Question: I want to load contacts from android device, I have used different methods but contacts load so slow,
- -
also I want to use fast scrolling technique like viber.

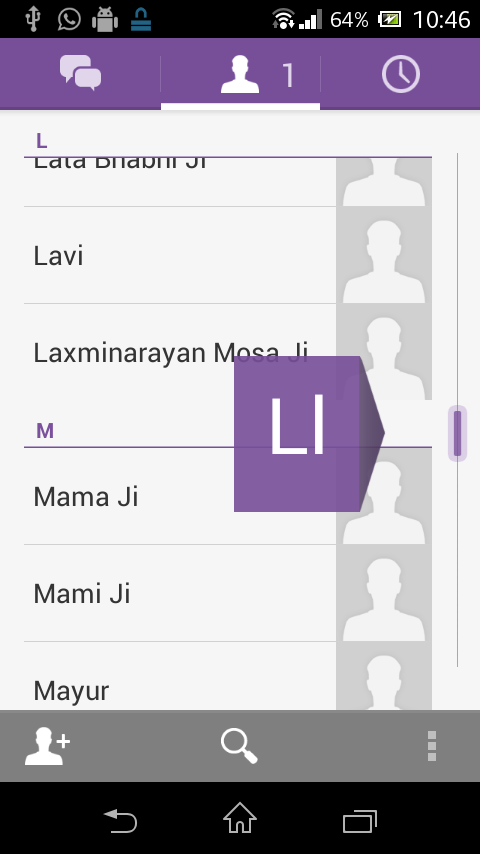
Answer: try with this dude :) best of luck
'''
public class ReadContacts extends AsyncTask<Void, Void, Void>{
private ListView contactsList;
private Context cntx;
private Constant constants;
static final String[] CONTACTS_SUMMARY_PROJECTION = new String[] {
Contacts._ID, // 0
Contacts.DISPLAY_NAME, // 1
Contacts.STARRED, // 2
Contacts.TIMES_CONTACTED, // 3
Contacts.CONTACT_PRESENCE, // 4
Contacts.PHOTO_ID, // 5
Contacts.LOOKUP_KEY, // 6
Contacts.HAS_PHONE_NUMBER, // 7
};
private long contactId;
private String display_name;
private String phoneNumber;
private ArrayList<ContactsWrapper>contactWrap = new ArrayList<ContactsWrapper>();
private HashMap<Long, ArrayList<ContactsWrapper>>map = new HashMap<Long, ArrayList<ContactsWrapper>>();
private ContactsAdapter adapter;
private DataController controller;
public ReadContacts(Context cntx, ListView contactList) {
// TODO Auto-generated constructor stub
this.cntx = cntx;
constants = new Constant();
this.contactsList = contactList;
controller = DataController.getInstance();
}
@Override
protected void onPreExecute() {
// TODO Auto-generated method stub
super.onPreExecute();
if(!(controller.contactWrapper.size()>0))
constants.displayProgressDialog(cntx, "Loading Contacts...", "Please Wait");
}
@Override
protected Void doInBackground(Void... params) {
// TODO Auto-generated method stub
if(!(controller.contactWrapper.size()>0))
{
try {
String select = "((" + Contacts.DISPLAY_NAME + " NOTNULL) AND ("
+ Contacts.HAS_PHONE_NUMBER + "=1) AND ("
+ Contacts.DISPLAY_NAME + " != '' ))";
Cursor c = cntx.getContentResolver().query(Contacts.CONTENT_URI, CONTACTS_SUMMARY_PROJECTION, select,
null, Contacts.DISPLAY_NAME + " COLLATE LOCALIZED ASC");
int colorcounter = 0;
String[] colorcounter_array = { "#91A46B", "#8BB6B5", "#CAA973", "#8DA6C8","#D19B8D"};
int color_string;
for(int i=0;i<c.getCount();i++)
{
// contactWrap.clear();
try {
contactId = 0;
String hasPhone = "";
display_name = "";
phoneNumber = "";
c.moveToPosition(i);
contactId = c.getLong(0);
display_name = c.getString(1);
hasPhone = c.getString(7);
if (hasPhone.equalsIgnoreCase("1"))
hasPhone = "true";
else
hasPhone = "false" ;
if (Boolean.parseBoolean(hasPhone))
{
Cursor phones = cntx.getContentResolver().query(ContactsContract.CommonDataKinds.Phone.CONTENT_URI, null,ContactsContract.CommonDataKinds.Phone.CONTACT_ID +" = "+ contactId,null, null);
while (phones.moveToNext())
{
int indexPhoneType = phones.getColumnIndexOrThrow(Phone.TYPE);
String phoneType = phones.getString(indexPhoneType);
phoneNumber = phones.getString(phones.getColumnIndex(ContactsContract.CommonDataKinds.Phone.NUMBER));
String lookupKey = phones.getString(phones.getColumnIndex(ContactsContract.Contacts.LOOKUP_KEY));
if (colorcounter < 5)
{
color_string =Color.parseColor(colorcounter_array[colorcounter]);
colorcounter++;
} else {
colorcounter = 0;
color_string =Color.parseColor(colorcounter_array[colorcounter]);
colorcounter++;
}
contactWrap.add(new ContactsWrapper(contactId, display_name, phoneNumber,lookupKey,false,color_string));
}
// map.put(contactId, new ArrayList<ContactsWrapper>(contactWrap));
phones.close();
}
} catch (Exception e) {
e.printStackTrace();
}
}
controller.contactWrapper = contactWrap;
}
catch (Exception e) {
// TODO: handle exception
e.printStackTrace();
}
}
return null;
}
@Override
protected void onPostExecute(Void result) {
// TODO Auto-generated method stub
super.onPostExecute(result);
constants.dismissDialog();
adapter = new ContactsAdapter(cntx);
contactsList.setAdapter(adapter);
}
}
'''
and this is my contact wrapper class
'''
public class ContactsWrapper {
private long contactId;
private String displayName,displayNumber,lookUp;
public boolean checked = true;
int color_string;
public ContactsWrapper(long contactId, String displayName, String displayNumber, String lookUp, boolean checked,int color_string) {
// TODO Auto-generated constructor stub
this.contactId = contactId;
this.displayName = displayName;
this.displayNumber = displayNumber;
this.lookUp = lookUp;
this.checked = checked;
this.color_string =color_string;
}
public String getLookUp() {
return lookUp;
}
public int getColor_string() {
return color_string;
}
public boolean isChecked() {
return checked;
}
public long getContactId() {
return contactId;
}
public String getDisplayName() {
return displayName;
}
public String getDisplayNumber() {
return displayNumber;
}
public void setChecked(boolean checked) {
this.checked = checked;
}
}
'''